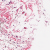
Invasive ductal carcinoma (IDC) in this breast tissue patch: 0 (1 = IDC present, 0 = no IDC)